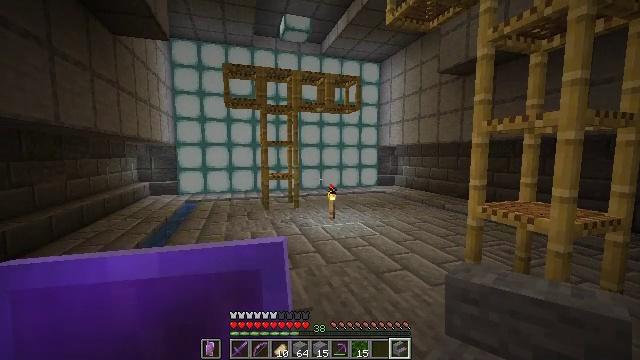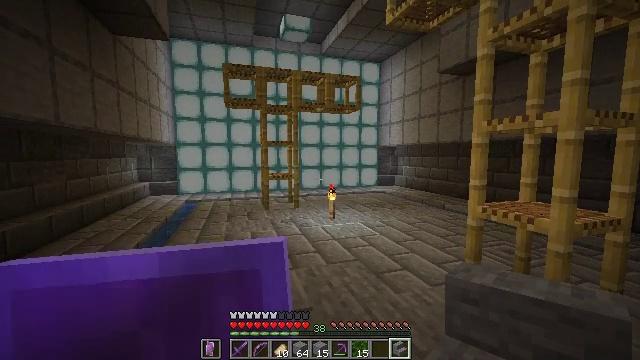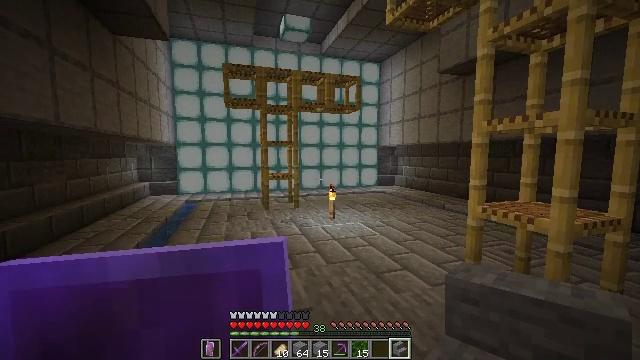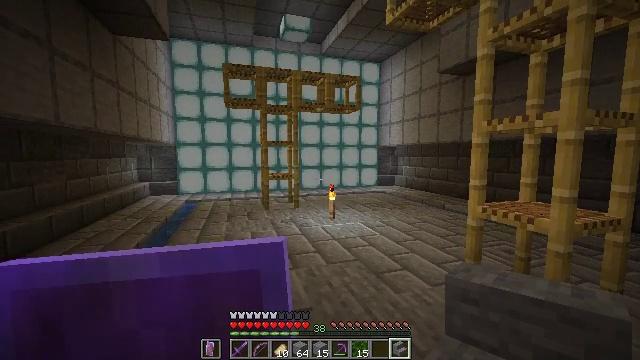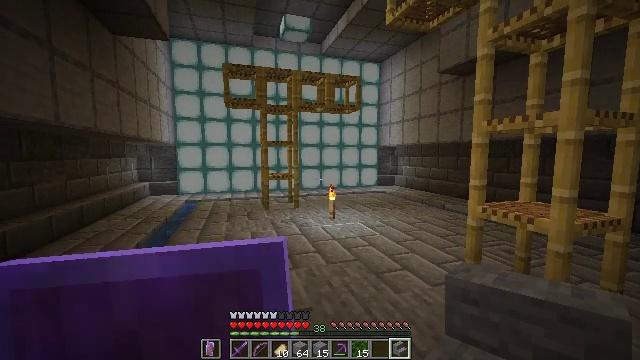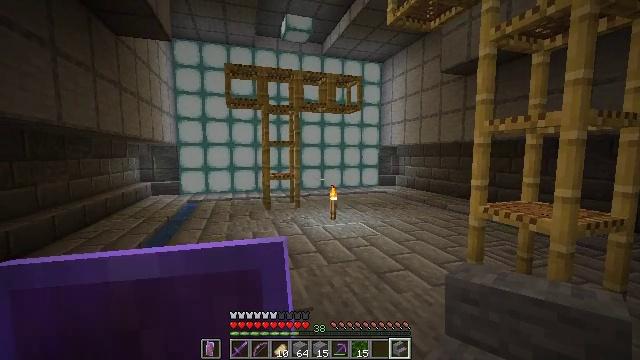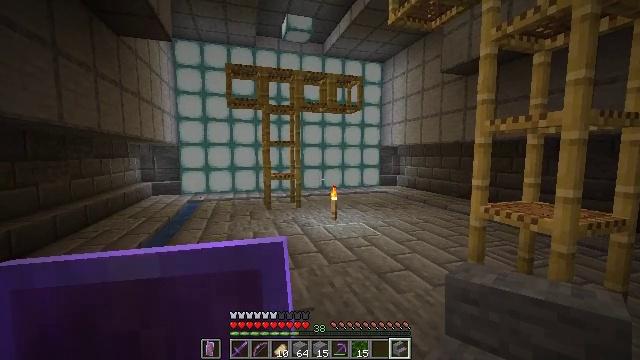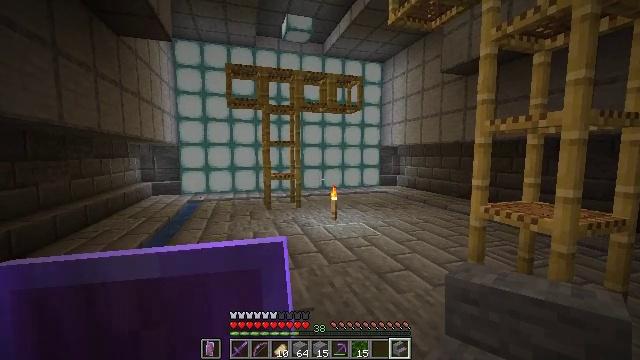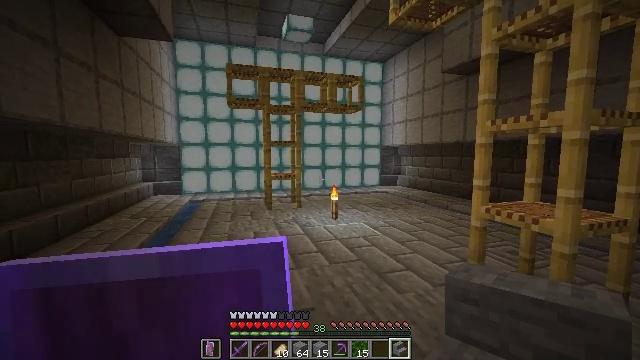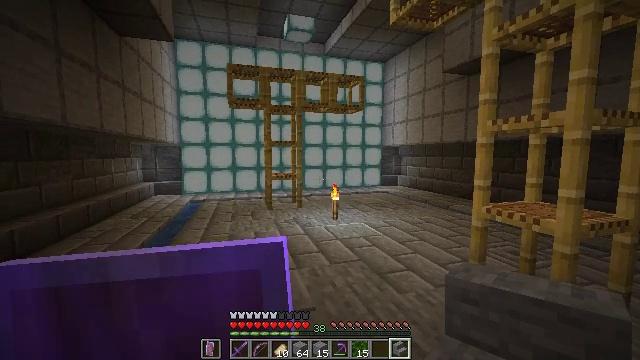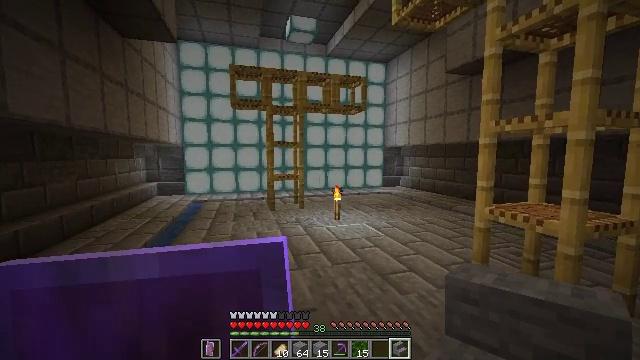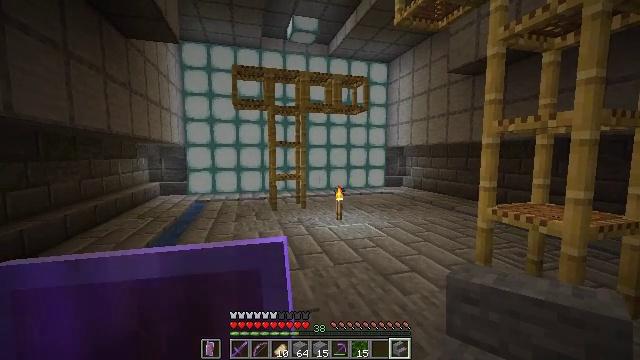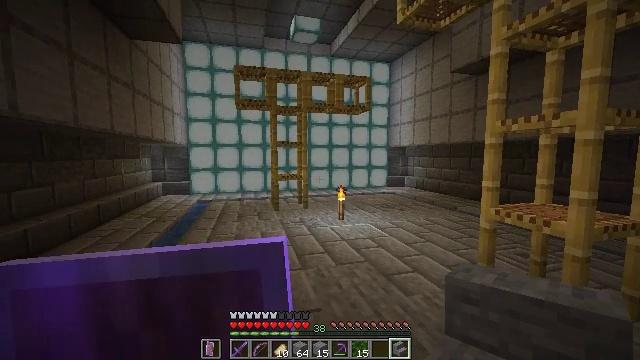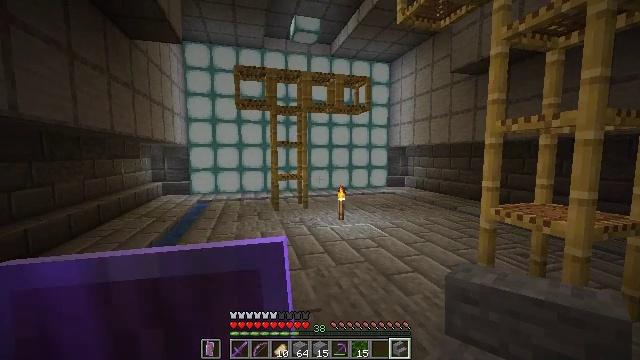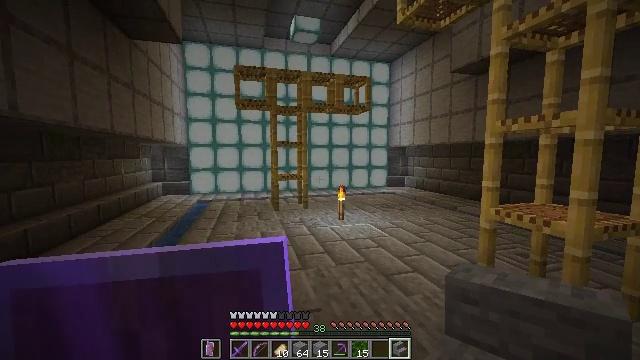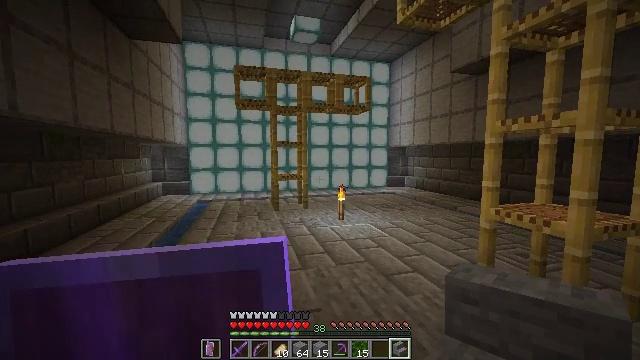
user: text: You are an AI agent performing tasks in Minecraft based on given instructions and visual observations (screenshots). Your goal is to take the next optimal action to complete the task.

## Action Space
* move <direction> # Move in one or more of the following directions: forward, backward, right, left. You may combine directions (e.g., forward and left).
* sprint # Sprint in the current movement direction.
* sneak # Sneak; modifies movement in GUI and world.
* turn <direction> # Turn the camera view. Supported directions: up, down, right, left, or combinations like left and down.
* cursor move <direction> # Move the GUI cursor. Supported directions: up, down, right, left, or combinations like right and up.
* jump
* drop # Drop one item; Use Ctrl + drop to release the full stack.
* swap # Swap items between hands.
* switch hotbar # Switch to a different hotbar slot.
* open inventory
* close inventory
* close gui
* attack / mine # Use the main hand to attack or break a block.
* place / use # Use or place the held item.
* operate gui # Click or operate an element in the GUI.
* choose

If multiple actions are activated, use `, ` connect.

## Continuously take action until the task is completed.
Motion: motion action
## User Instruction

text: Gather the sea lantern with a pickaxe.
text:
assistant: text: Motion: no_op
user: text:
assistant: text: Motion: no_op
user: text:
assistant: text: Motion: no_op
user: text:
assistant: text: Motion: no_op
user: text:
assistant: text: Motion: no_op
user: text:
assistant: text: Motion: no_op
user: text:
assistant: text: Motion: no_op
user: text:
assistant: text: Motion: no_op
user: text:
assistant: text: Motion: no_op
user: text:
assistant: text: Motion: no_op
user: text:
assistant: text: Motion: no_op
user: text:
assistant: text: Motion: no_op
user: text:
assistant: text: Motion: no_op
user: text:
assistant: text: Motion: no_op
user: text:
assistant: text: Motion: no_op
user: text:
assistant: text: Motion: no_op
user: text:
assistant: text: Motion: no_op
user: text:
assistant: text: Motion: no_op
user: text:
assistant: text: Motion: no_op
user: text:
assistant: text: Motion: no_op
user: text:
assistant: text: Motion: no_op
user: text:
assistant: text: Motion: no_op
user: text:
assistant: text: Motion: no_op
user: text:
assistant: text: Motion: no_op
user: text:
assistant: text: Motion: move forward
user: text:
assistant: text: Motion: move forward
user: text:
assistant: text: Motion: move forward
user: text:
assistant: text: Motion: move forward
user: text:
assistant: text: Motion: move forward
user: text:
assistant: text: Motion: move forward